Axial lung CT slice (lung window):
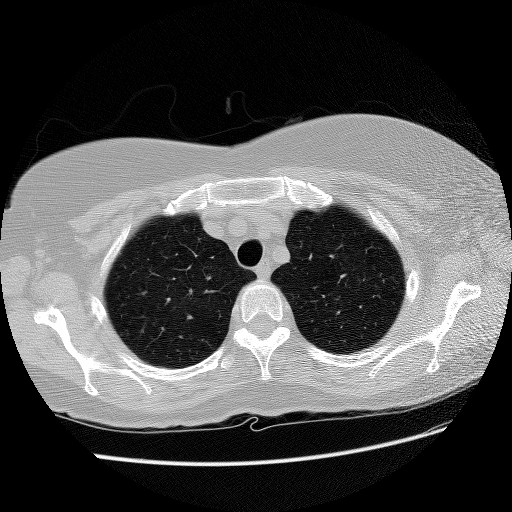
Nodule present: no